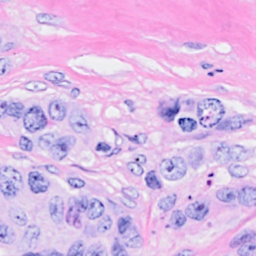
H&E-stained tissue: Breast